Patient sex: M
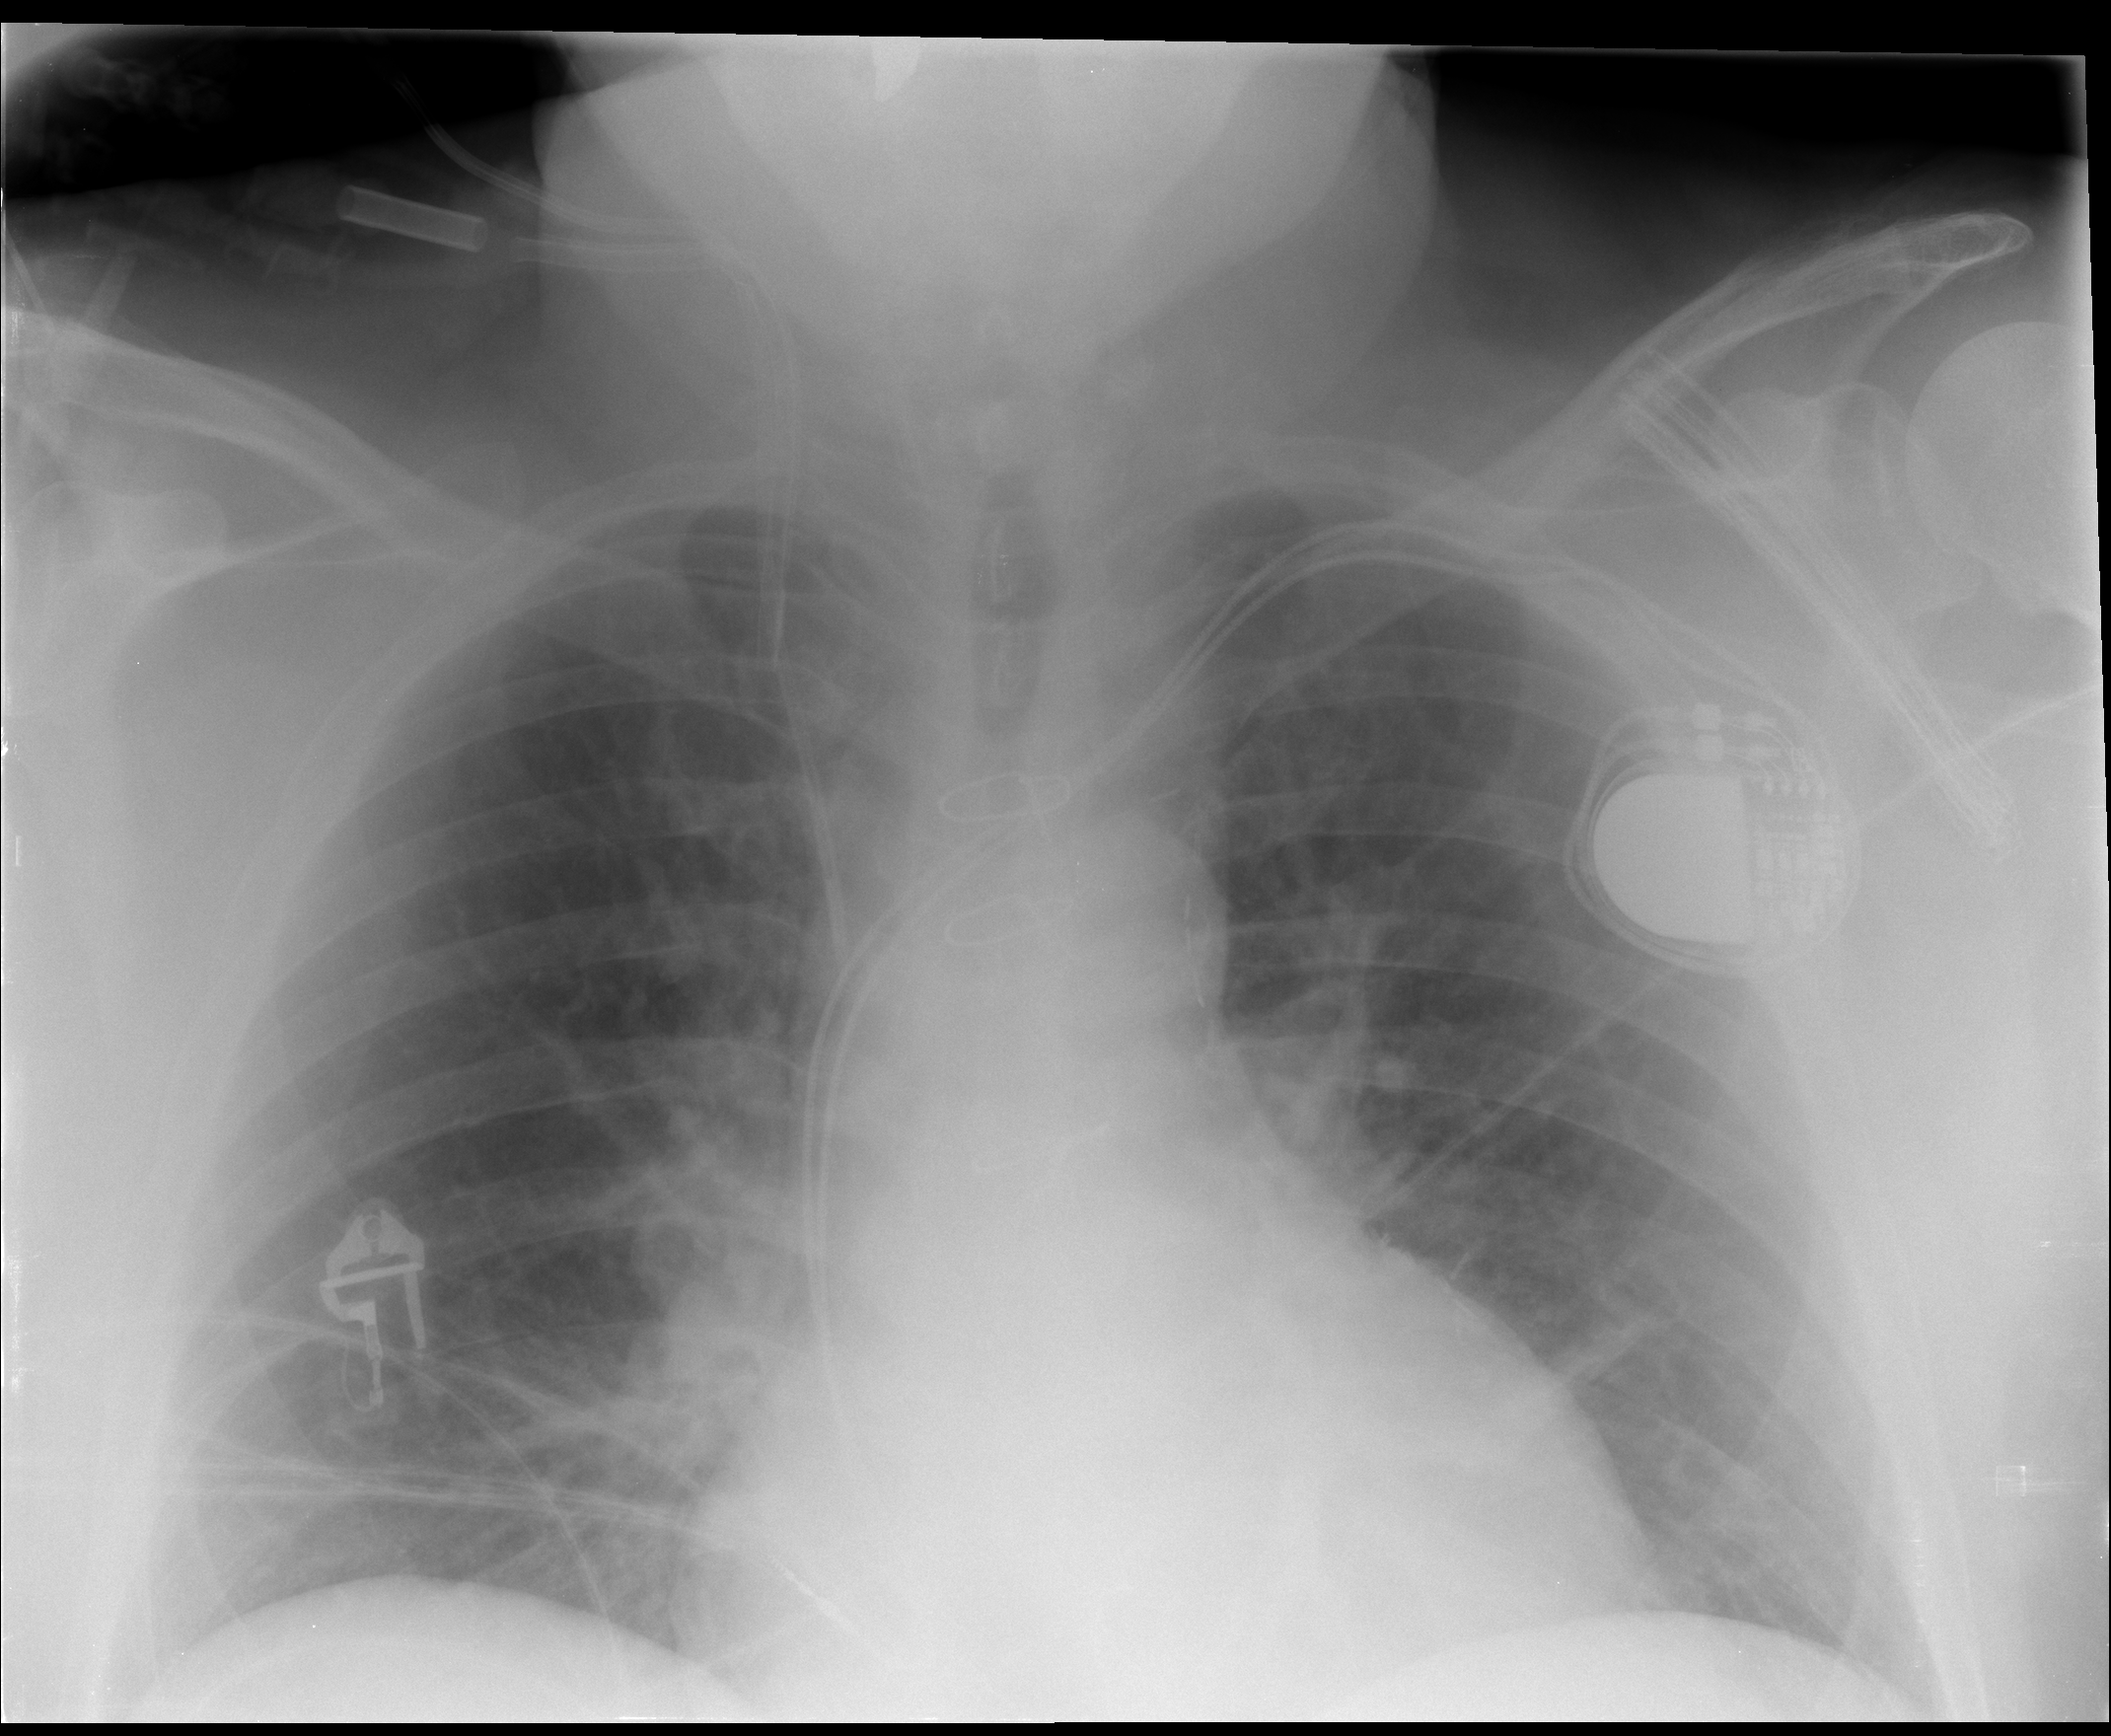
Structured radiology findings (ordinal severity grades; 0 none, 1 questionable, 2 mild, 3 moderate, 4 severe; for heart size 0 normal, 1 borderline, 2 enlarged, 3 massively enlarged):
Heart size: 2
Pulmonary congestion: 0
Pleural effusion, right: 0
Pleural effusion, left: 0
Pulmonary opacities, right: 0
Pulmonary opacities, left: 0
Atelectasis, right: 1
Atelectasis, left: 1